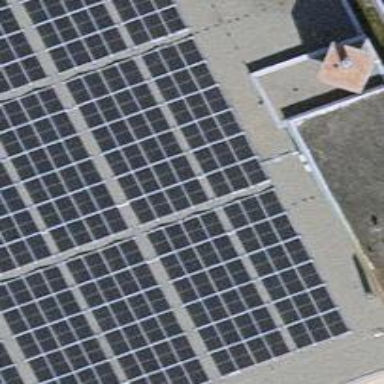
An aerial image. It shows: Solar power generator using photovoltaic method with solar photovoltaic panel types.